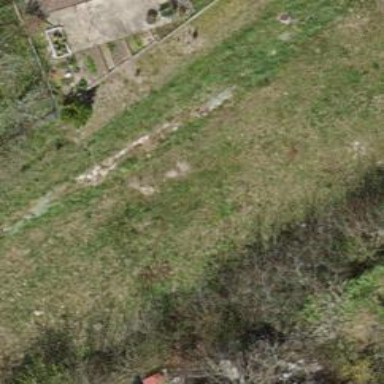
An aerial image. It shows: Abandoned railway.